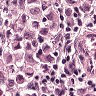
Metastatic tissue present: yes